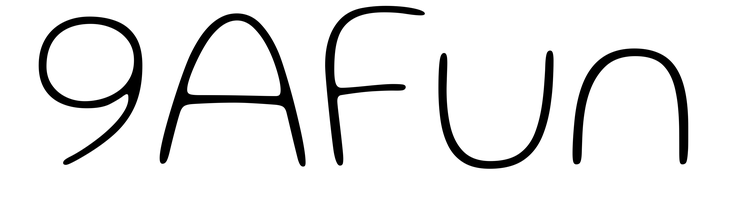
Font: Gluten_Thin